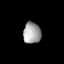
Tissue: skin
Cell type: Epithelial cells
Senescence score: 0.2799
Nuclear area (px): 369
Mean DAPI intensity: 162.336